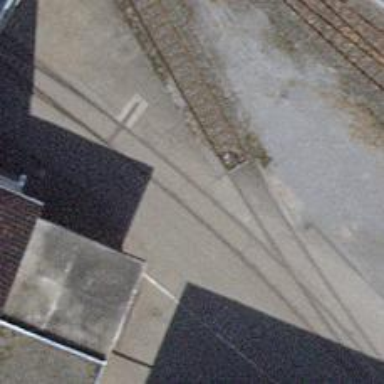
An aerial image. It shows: Single-track spur railway line.